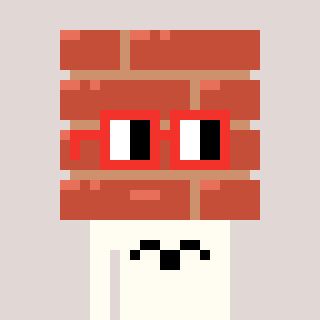
a pixel art character with square red glasses, a wall-shaped head and a grayscale-colored body on a warm background